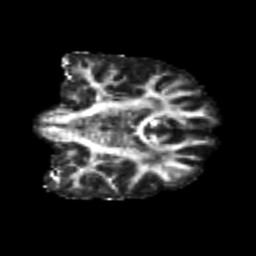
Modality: FA
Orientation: coronal
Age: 21
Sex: male
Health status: healthy
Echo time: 0.074 s